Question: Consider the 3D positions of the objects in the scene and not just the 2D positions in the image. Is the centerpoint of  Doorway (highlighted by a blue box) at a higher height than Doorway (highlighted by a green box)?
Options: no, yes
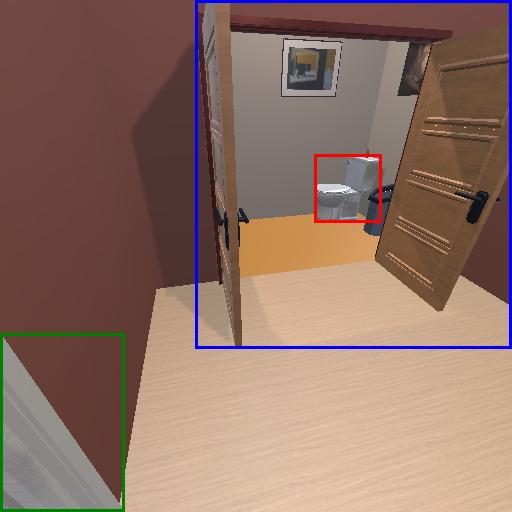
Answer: no